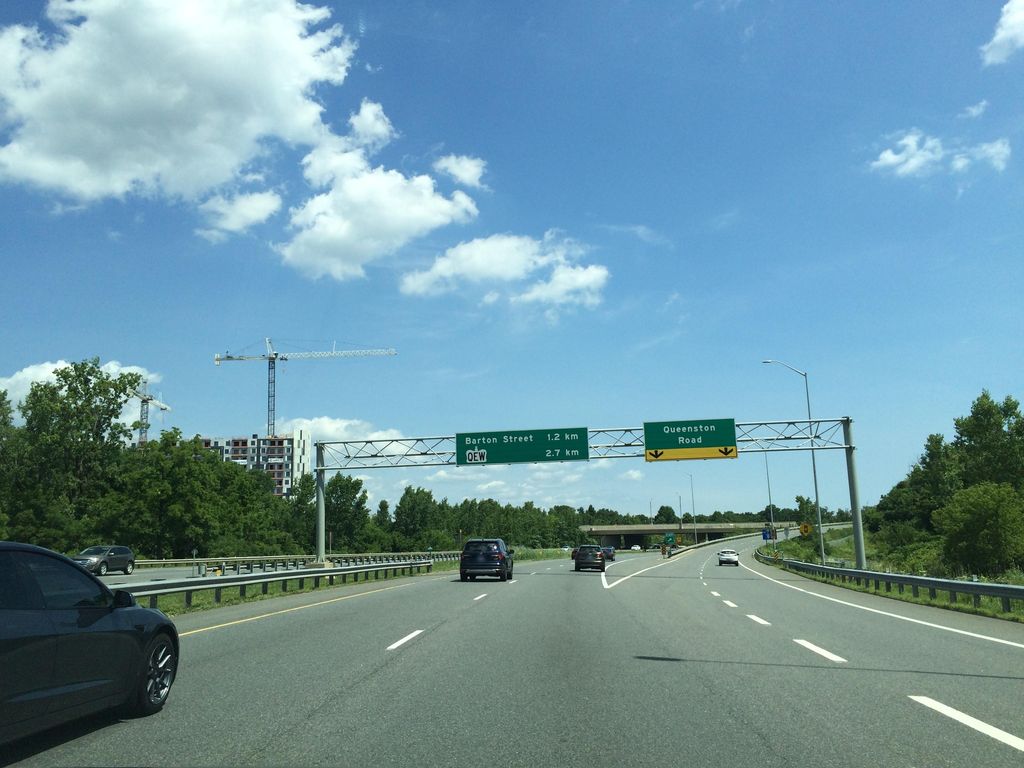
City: hamilton